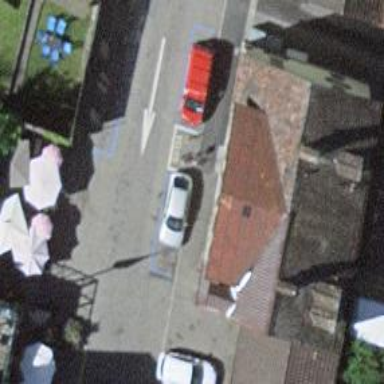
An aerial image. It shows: Parking lane area.